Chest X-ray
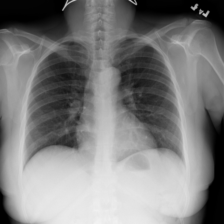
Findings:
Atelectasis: negative
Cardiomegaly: negative
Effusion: negative
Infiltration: negative
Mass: negative
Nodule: negative
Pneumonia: negative
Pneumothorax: negative
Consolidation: negative
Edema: negative
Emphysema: negative
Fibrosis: negative
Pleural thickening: negative
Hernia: negative